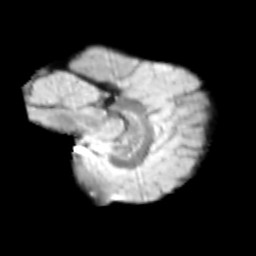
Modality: T2w
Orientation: sagittal
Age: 11
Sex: male
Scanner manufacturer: siemens
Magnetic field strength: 3 T
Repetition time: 3.8 s
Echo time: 0.07 s